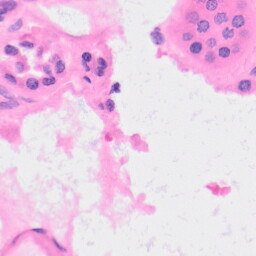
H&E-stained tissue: Kidney